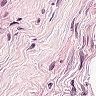
Metastatic tissue present: no